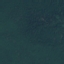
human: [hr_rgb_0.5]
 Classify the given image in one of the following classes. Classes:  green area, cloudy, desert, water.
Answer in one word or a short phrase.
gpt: green area